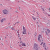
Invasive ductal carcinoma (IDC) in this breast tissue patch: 1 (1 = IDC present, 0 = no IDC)